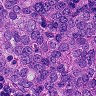
Metastatic tissue present: yes